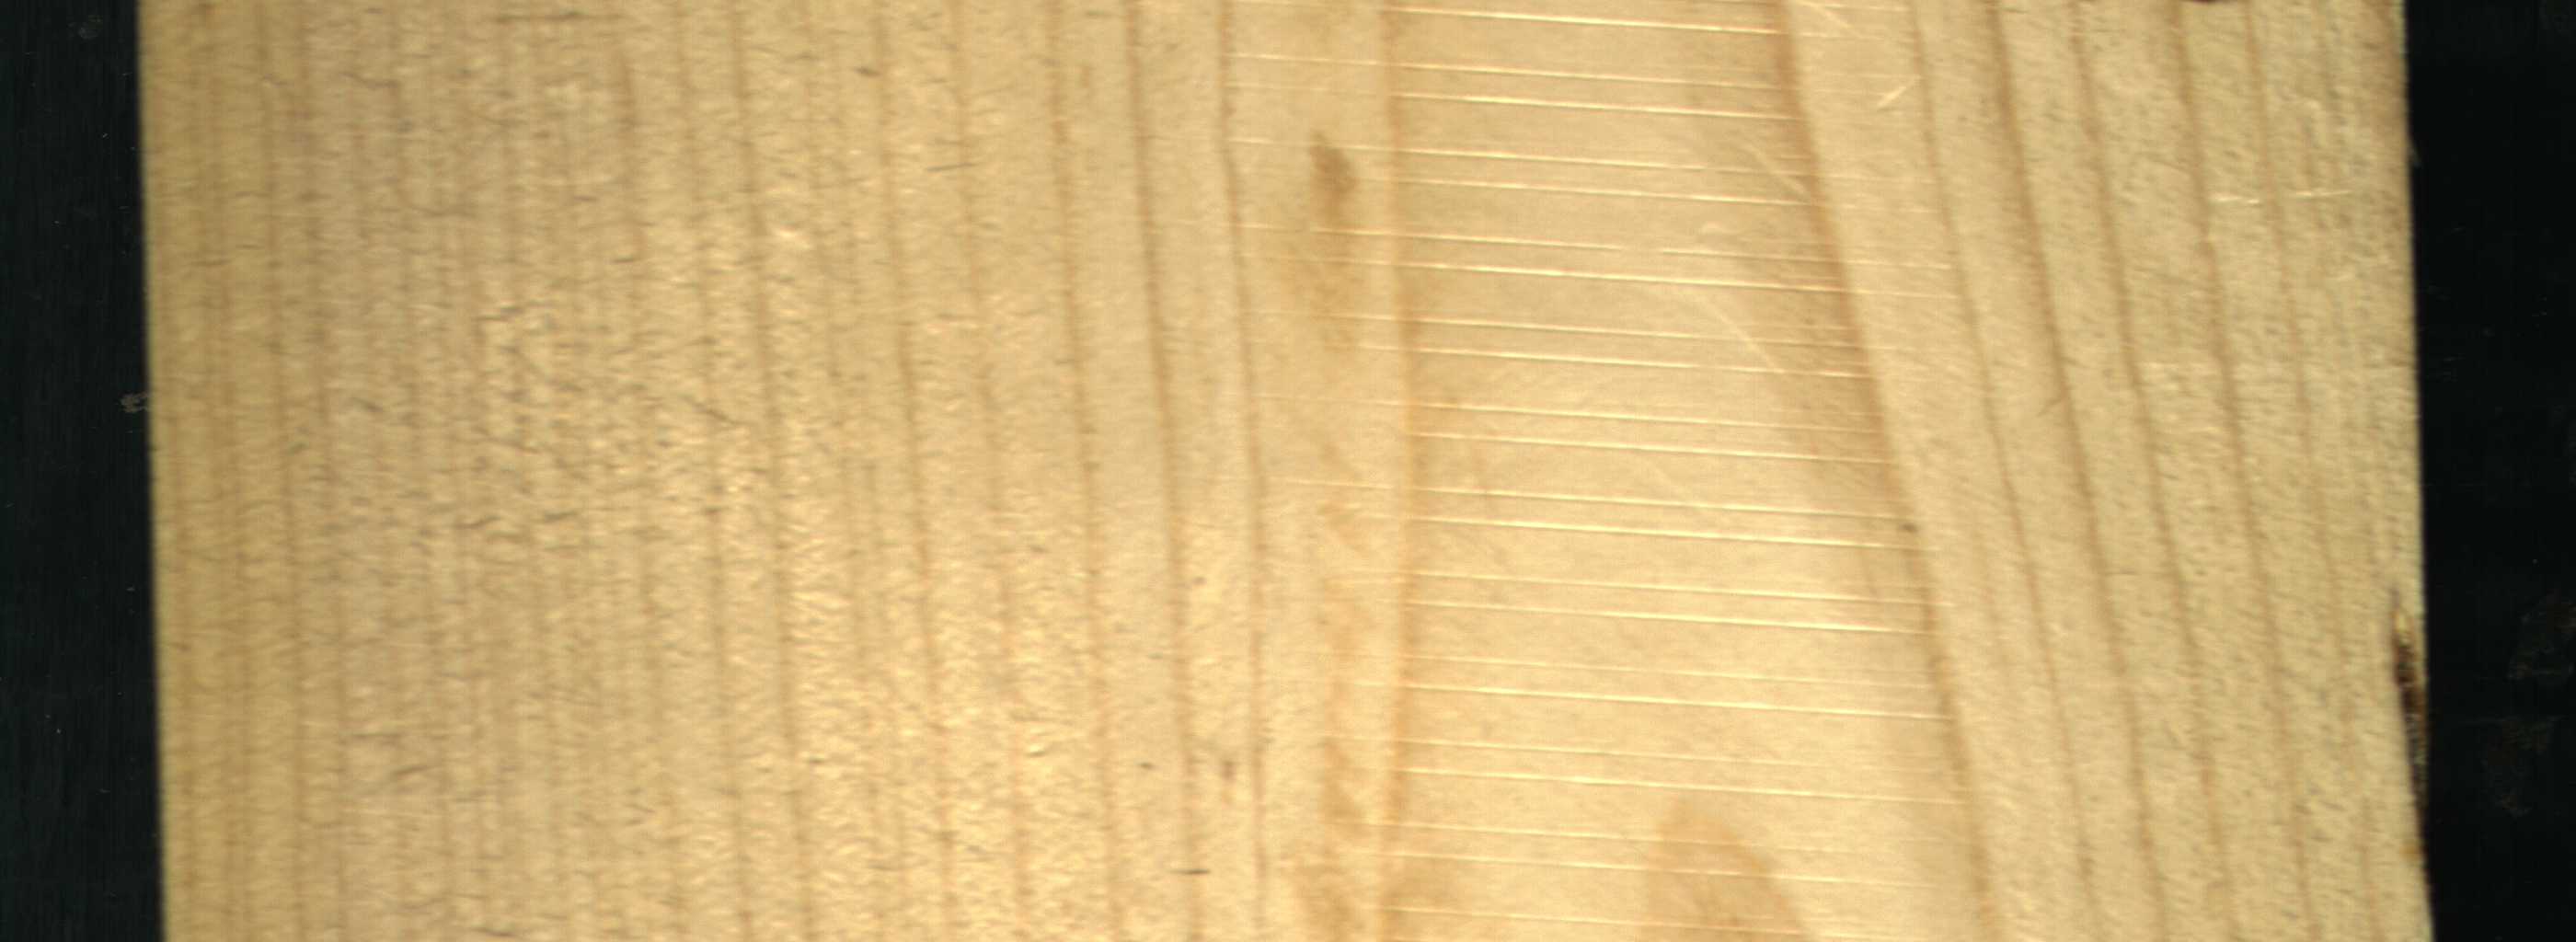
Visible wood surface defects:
resin